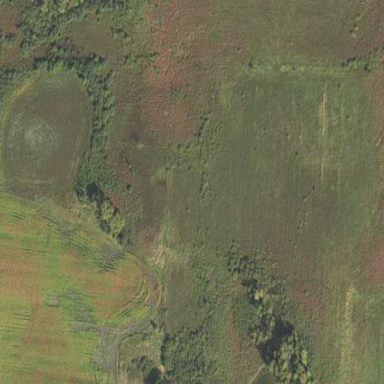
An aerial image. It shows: Beautiful wet meadow natural wetland.